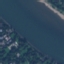
Land use / land cover class: River